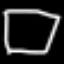
Label: square